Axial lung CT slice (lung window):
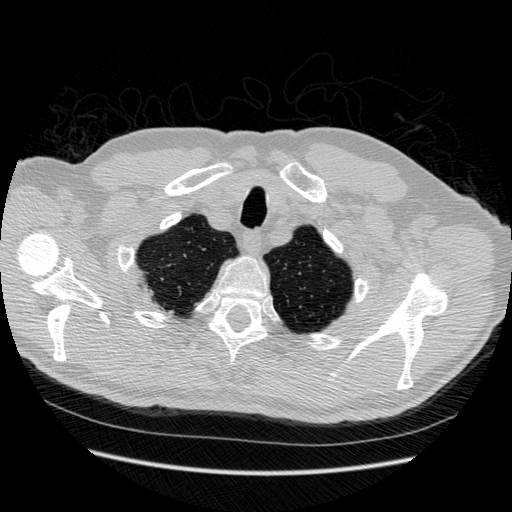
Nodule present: no